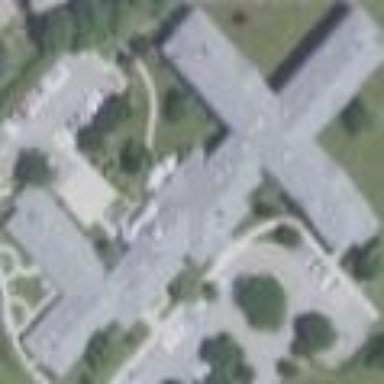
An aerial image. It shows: Commercial building.